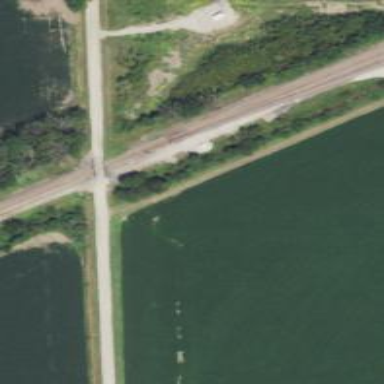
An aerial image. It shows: Railway spur junction.